Question: I am working about python script and I use PyQt4. When I try spanning with function 'setSpan(row, col, rowSpanWidth, colSpanWidth)' and apply on cell with "author". I am getting this result, borderline cleared and I do not know why. Spanning works fine on cells inside table or another (right) side/edge. Left side is not right.
final table

Could anyone give me please a tip what I should do to span good or advice for that?
Code:
'''
self.table = QTableWidget()
self.table.setRowCount(7)
self.table.setColumnCount(2)
self.table.verticalHeader().setVisible(False)
self.table.horizontalHeader().setVisible(False)
# add data into table
for indexRow, row in enumerate(tableDict):
for indexCol, col in enumerate(tableDict[indexRow]):
self.table.setItem(indexRow, indexCol, QTableWidgetItem(tableDict[indexRow][indexCol]))
self.table.setSpan(3, 0, 2, 1)
# table is readable only
self.table.setStyleSheet("border:0px;")
self.table.setFocusPolicy(Qt.NoFocus)
self.table.setEditTriggers(QAbstractItemView.NoEditTriggers)
self.table.setSelectionMode(QAbstractItemView.NoSelection)
self.table.setShowGrid(True)
self.table.resizeColumnsToContents()'
'''
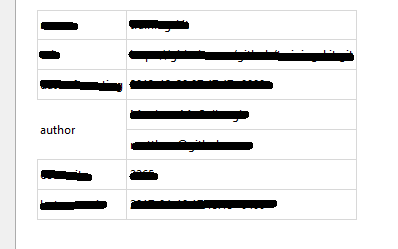
Answer: After hours of trying fix the bug, I found unclear solution, but mainly it works :-)
1) Add extra empty column on side when border is not show correct.
2) Span column with data inside table.
3) Set extra column width as 1px (it makes line only).
Code:
'''
self.table = QTableWidget()
self.table.setRowCount(7)
self.table.setColumnCount(2 + 1) # added 1 extra column
self.table.verticalHeader().setVisible(False)
self.table.horizontalHeader().setVisible(False)
# add data into table
for indexRow, row in enumerate(tableDict):
for indexCol, col in enumerate(tableDict[indexRow]):
self.table.setItem(indexRow, indexCol + 1, QTableWidgetItem(tableDict[indexRow][indexCol]))
self.table.setSpan(3, 0 + 1, 2, 1)
# table is readable only
self.table.setFocusPolicy(Qt.NoFocus)
self.table.setEditTriggers(QAbstractItemView.NoEditTriggers)
self.table.setSelectionMode(QAbstractItemView.NoSelection)
self.table.setShowGrid(True)
self.table.resizeColumnsToContents()
self.table.setColumnWidth(0, 1) # need to be after resizeColumnsToContents(), or it will not works
'''
<URL>